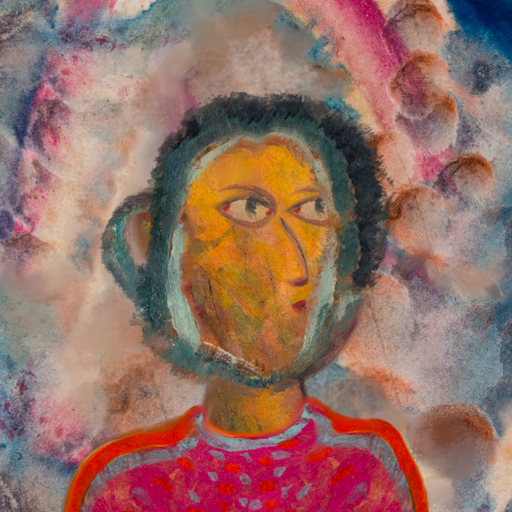
Background: Rupkatha, Head And Neck Side: Gypsy_Mother, Face Side: GypsyMother, Bust: Sisters, Hair Side: Boggyland, Head Accessory: Blank, Second Necklace: Blank, Necklace: Blank, Baby: Blank